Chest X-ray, AP view. Patient: 9 years old, sex M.
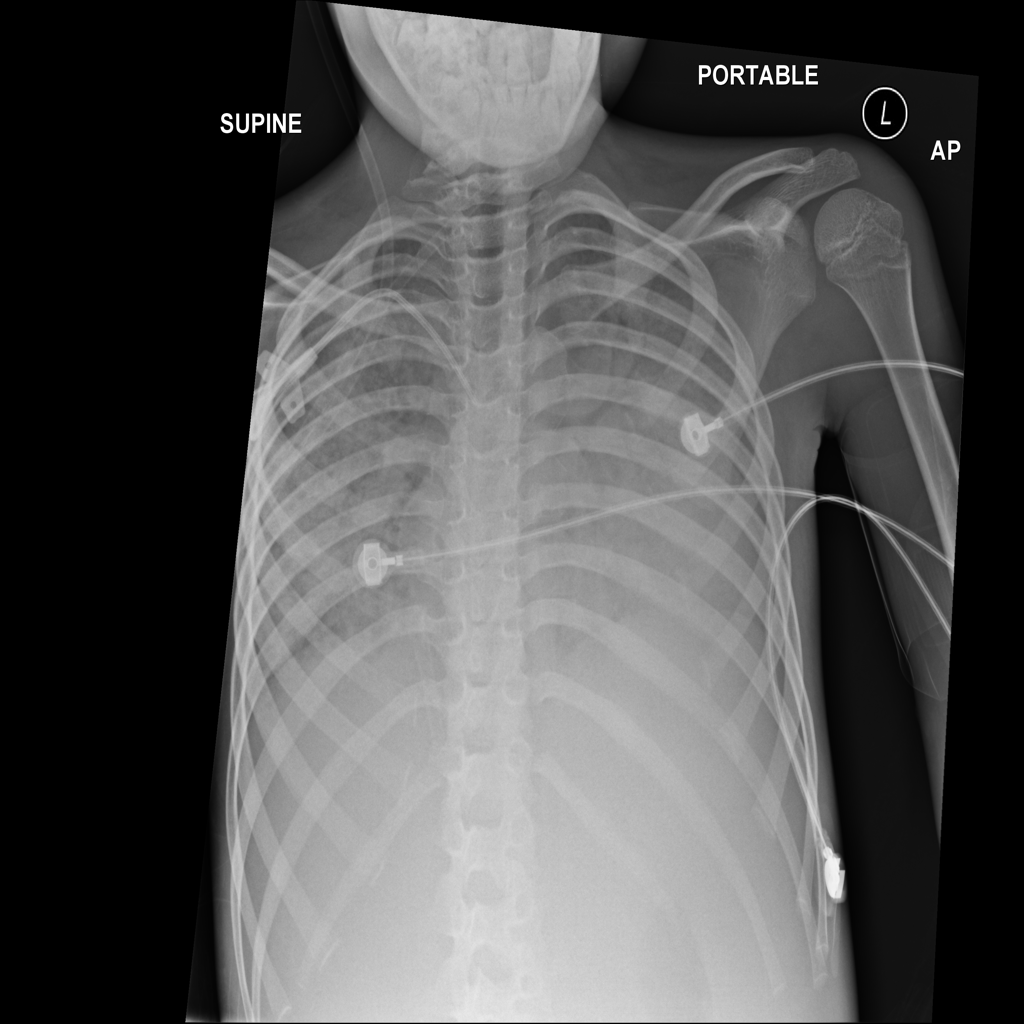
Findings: No Finding